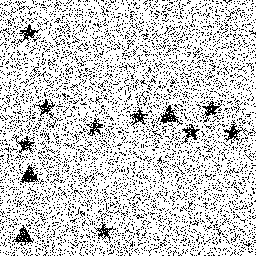
Squares: 0
Triangles: 3
Stars: 9
Total shapes: 12